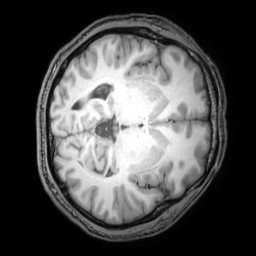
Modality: T1w
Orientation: axial
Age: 27
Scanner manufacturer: philips
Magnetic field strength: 3 T
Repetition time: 0.007 s
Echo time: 0.003501 s